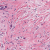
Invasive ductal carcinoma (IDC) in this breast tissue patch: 0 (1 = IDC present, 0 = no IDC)